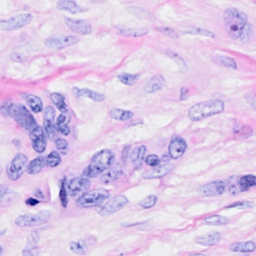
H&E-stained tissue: Breast